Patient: sex M, age 68
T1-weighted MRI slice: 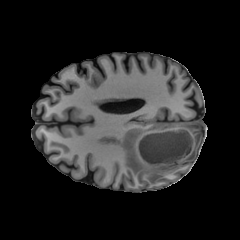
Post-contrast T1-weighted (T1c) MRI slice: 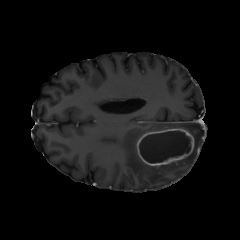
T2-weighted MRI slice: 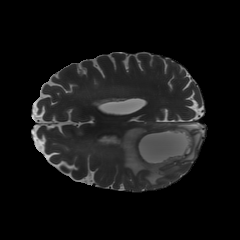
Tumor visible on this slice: yes
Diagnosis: Glioblastoma, IDH-wildtype
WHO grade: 4